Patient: sex M, age 63
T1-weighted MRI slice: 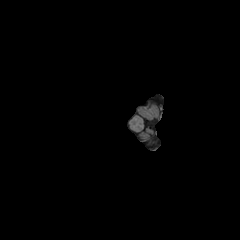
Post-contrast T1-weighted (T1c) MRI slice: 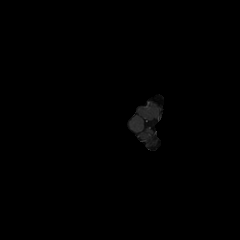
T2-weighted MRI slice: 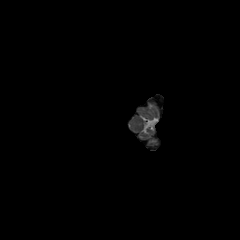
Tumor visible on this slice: no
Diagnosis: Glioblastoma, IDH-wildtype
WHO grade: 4